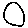
Label: circle